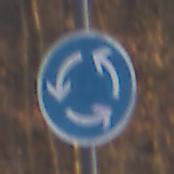
Verkehrszeichen: Kreisverkehr
Umgebung: Outdoor, Nature
Tageszeit: SunriseSunset
Wetter: Clear
Licht: Natural
Jahreszeit: Autumn
Kontrast: HighContrast